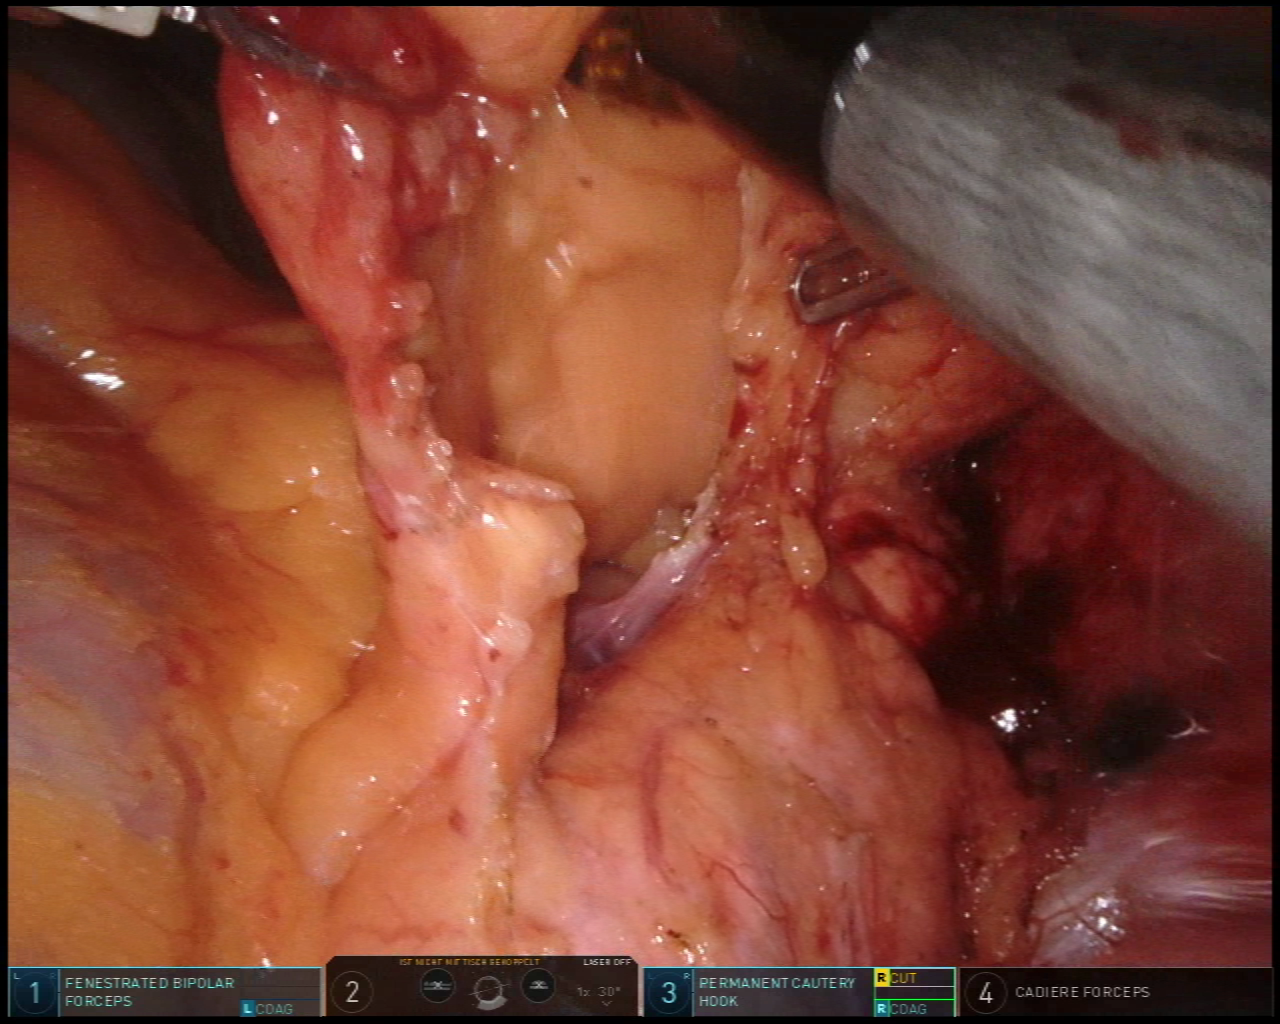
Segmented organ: pancreas
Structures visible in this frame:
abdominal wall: no
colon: yes
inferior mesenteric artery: no
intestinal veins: no
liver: no
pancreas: yes
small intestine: no
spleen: no
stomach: yes
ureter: no
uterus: no
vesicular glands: no